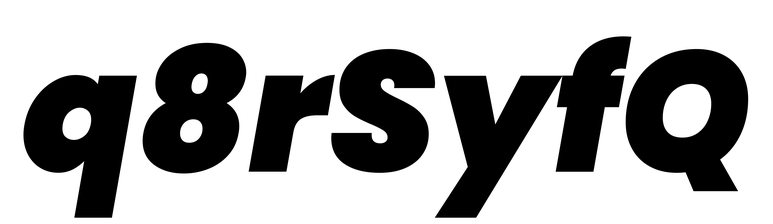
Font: Poppins-BlackItalic